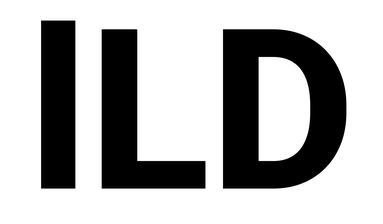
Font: Roboto_ExtraBold